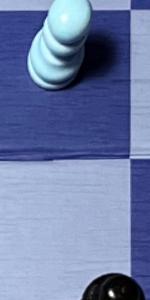
Label: Empty